Question: I am writing a program which contains a function that checks if a number is prime--- if it is, it adds it to a specific list, then uses the 'pickle' module to save it as a file. When the function is called again, it opens the list (using 'pickle'), then checks if the number is in the list. If it is, it is a prime, if not, it checks if it is a prime using a pretty basic technique.
Here is my code:
'''
'''
List of functions:
_isPrime(n)_ : checks if n is a prime number
_remove(n)_ : removes n from the running list of primes and updates the pkl file
_prevPrimes(n)_ : generates a list of primes up to n
_view()_ : imports and prints pList
_delete()_ : deletes all of pList
'''
def isPrime(n):
import pickle
from math import sqrt
pList = pickle.load(open('primes.pkl', 'rb'))
x=2
if (type(n) != int) and (type(n) != long):
print "N is not an integer."
return False
if n in pList:
print "%d is a prime number." % (n)
return True
else:
while (sqrt(n) >= x):
if ((n%x) != 0):
x = x + 1
if (sqrt(n) < x):
pList.append(n)
pList = sorted(pList)
pickle.dump(pList, open('primes.pkl', 'wb'))
print "%d is a prime number." % (n)
return True
if ((n%x)==0):
print "%d is not a prime number." % (n)
return False
pList = sorted(pList)
pickle.dump(pList, open('primes.pkl', 'wb'))
# NEW FUNCTION
def prevPrimes(n):
from time import clock
startTime= clock()
import pickle
from math import sqrt
pList = pickle.load(open('primes.pkl', 'rb'))
z = abs((max(pList)) - n)
y= max(pList)
if (z==0):
print "Done"
while (y <= n):
pList = pickle.load(open('primes.pkl', 'rb'))
if isPrime(y):
if y not in pList:
pList.append(y)
y= y + 1
pList = sorted(pList)
pickle.dump(pList, open('primes.pkl', 'wb'))
print startTime
# NEW FUNCTION
def remove(n):
import pickle
pList = pickle.load(open('primes.pkl', 'rb'))
view()
pList.remove(n)
pickle.dump(pList, open('primes.pkl', 'wb'))
view()
# NEW FUNCTION
def view():
import pickle
pList = pickle.load(open('primes.pkl', 'rb'))
print pList
# NEW FUNCTION
def delete():
import pickle
pList = [2, 3, 5]
pickle.dump(pList, open('primes.pkl', 'wb'))
view()
'''
It works fine in the Python shell.
The error that occurs is if the function actually calls. I accomplished this by doing 'from primenum import isPrime'. However, then it gets an error with the I/O (with 'pickle')... Here's a picture:

As you can see, the 'primes.pkl' file is clearly there.
How do I fix this? Thanks in advance for any suggestions :)
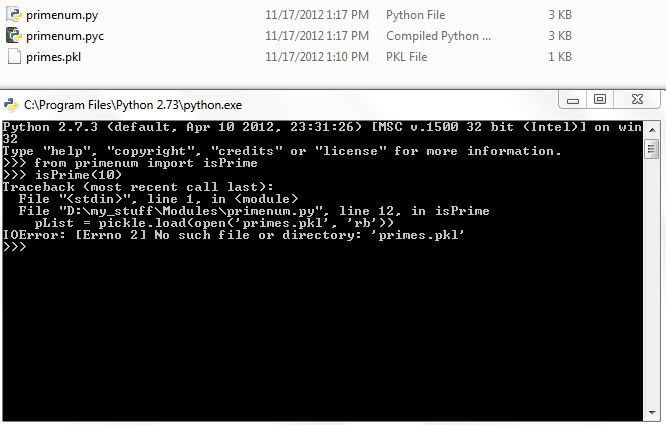
Answer: You already discovered how to import your function correctly:
from primenum import isPrime
or refer to the full name:
'''
import primenum
primenum.isPrime(5)
'''
You need to use a path to store your pickle file; otherwise python looks for it in the local directory only. Perhaps store it in your home directory:
'''
import os.path
HOME_DIR = os.path.expanduser('~')
'''
then later open the file with:
'''
open(os.path.join(HOME_DIR, 'primes.pkl')
'''